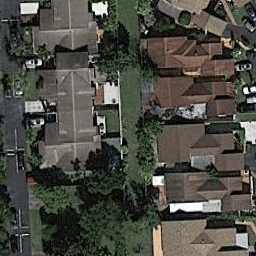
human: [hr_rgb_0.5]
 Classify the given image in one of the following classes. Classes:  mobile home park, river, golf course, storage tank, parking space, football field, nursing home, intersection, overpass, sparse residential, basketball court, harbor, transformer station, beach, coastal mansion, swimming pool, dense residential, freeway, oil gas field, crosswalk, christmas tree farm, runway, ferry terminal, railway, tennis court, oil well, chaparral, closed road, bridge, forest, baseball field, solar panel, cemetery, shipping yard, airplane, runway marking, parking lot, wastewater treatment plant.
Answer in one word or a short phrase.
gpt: dense residential